Aerial crown-view tile of a tropical tree (Barro Colorado Island, Panama), acquired 20241112:
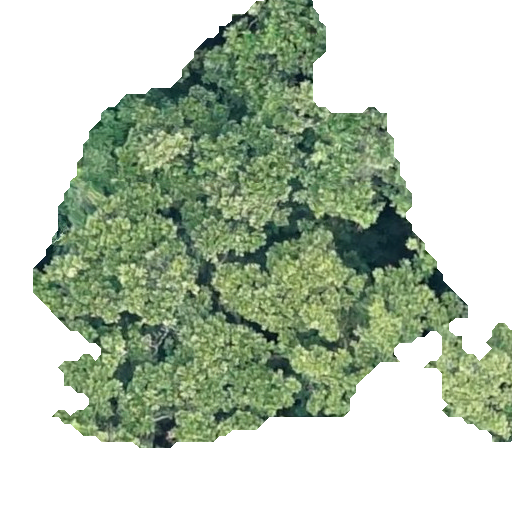
Species: Anacardium excelsum
GBIF accepted scientific name: Anacardium excelsum
Crown area: 204.696 m²